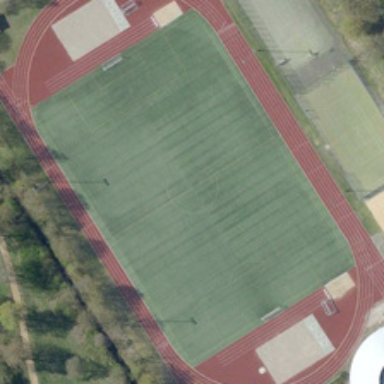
Near the green basketball court is a red badminton court .